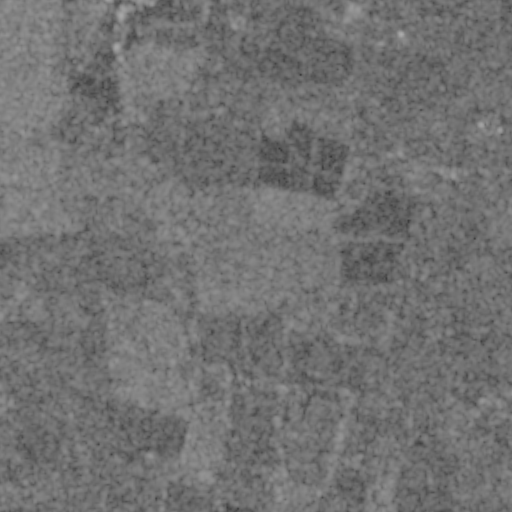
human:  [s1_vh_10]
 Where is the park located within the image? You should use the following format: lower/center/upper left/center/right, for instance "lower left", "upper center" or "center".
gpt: The park is located in the upper right of the image.
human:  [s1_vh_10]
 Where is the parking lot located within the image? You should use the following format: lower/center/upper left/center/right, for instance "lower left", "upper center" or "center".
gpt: The parking lot is located in the lower center of the image.
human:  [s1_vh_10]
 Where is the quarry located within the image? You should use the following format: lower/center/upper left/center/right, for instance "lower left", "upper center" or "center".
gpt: The quarry is located in the upper left of the image.
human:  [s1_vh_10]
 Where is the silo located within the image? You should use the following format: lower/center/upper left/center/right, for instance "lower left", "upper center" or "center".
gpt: The silo is located in the center right of the image.
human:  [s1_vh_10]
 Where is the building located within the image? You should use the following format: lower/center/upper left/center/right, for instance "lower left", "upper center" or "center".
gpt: There is no building in the image.

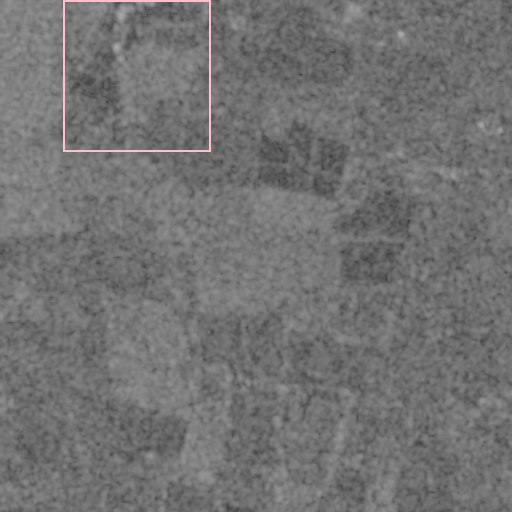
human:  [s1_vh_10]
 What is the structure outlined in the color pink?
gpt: The structure outlined in pink is a quarry.
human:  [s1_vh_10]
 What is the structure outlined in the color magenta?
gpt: There is no magenta outline.